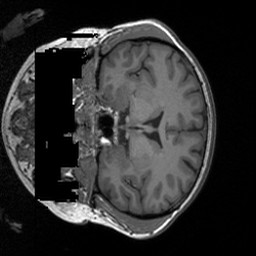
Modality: T1w
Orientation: coronal
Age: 29
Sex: female
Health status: healthy
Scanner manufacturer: siemens
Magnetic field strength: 3 T
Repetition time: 1.9 s
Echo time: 0.00252 s